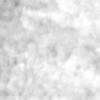
Label: no_change